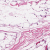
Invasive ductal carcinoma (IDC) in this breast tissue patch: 0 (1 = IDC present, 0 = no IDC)